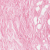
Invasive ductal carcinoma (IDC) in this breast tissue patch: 0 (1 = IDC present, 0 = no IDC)